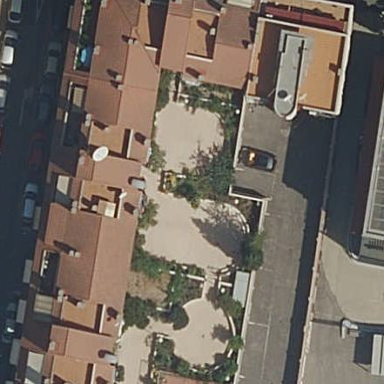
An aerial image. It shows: Garden with kerb barrier.